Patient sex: M
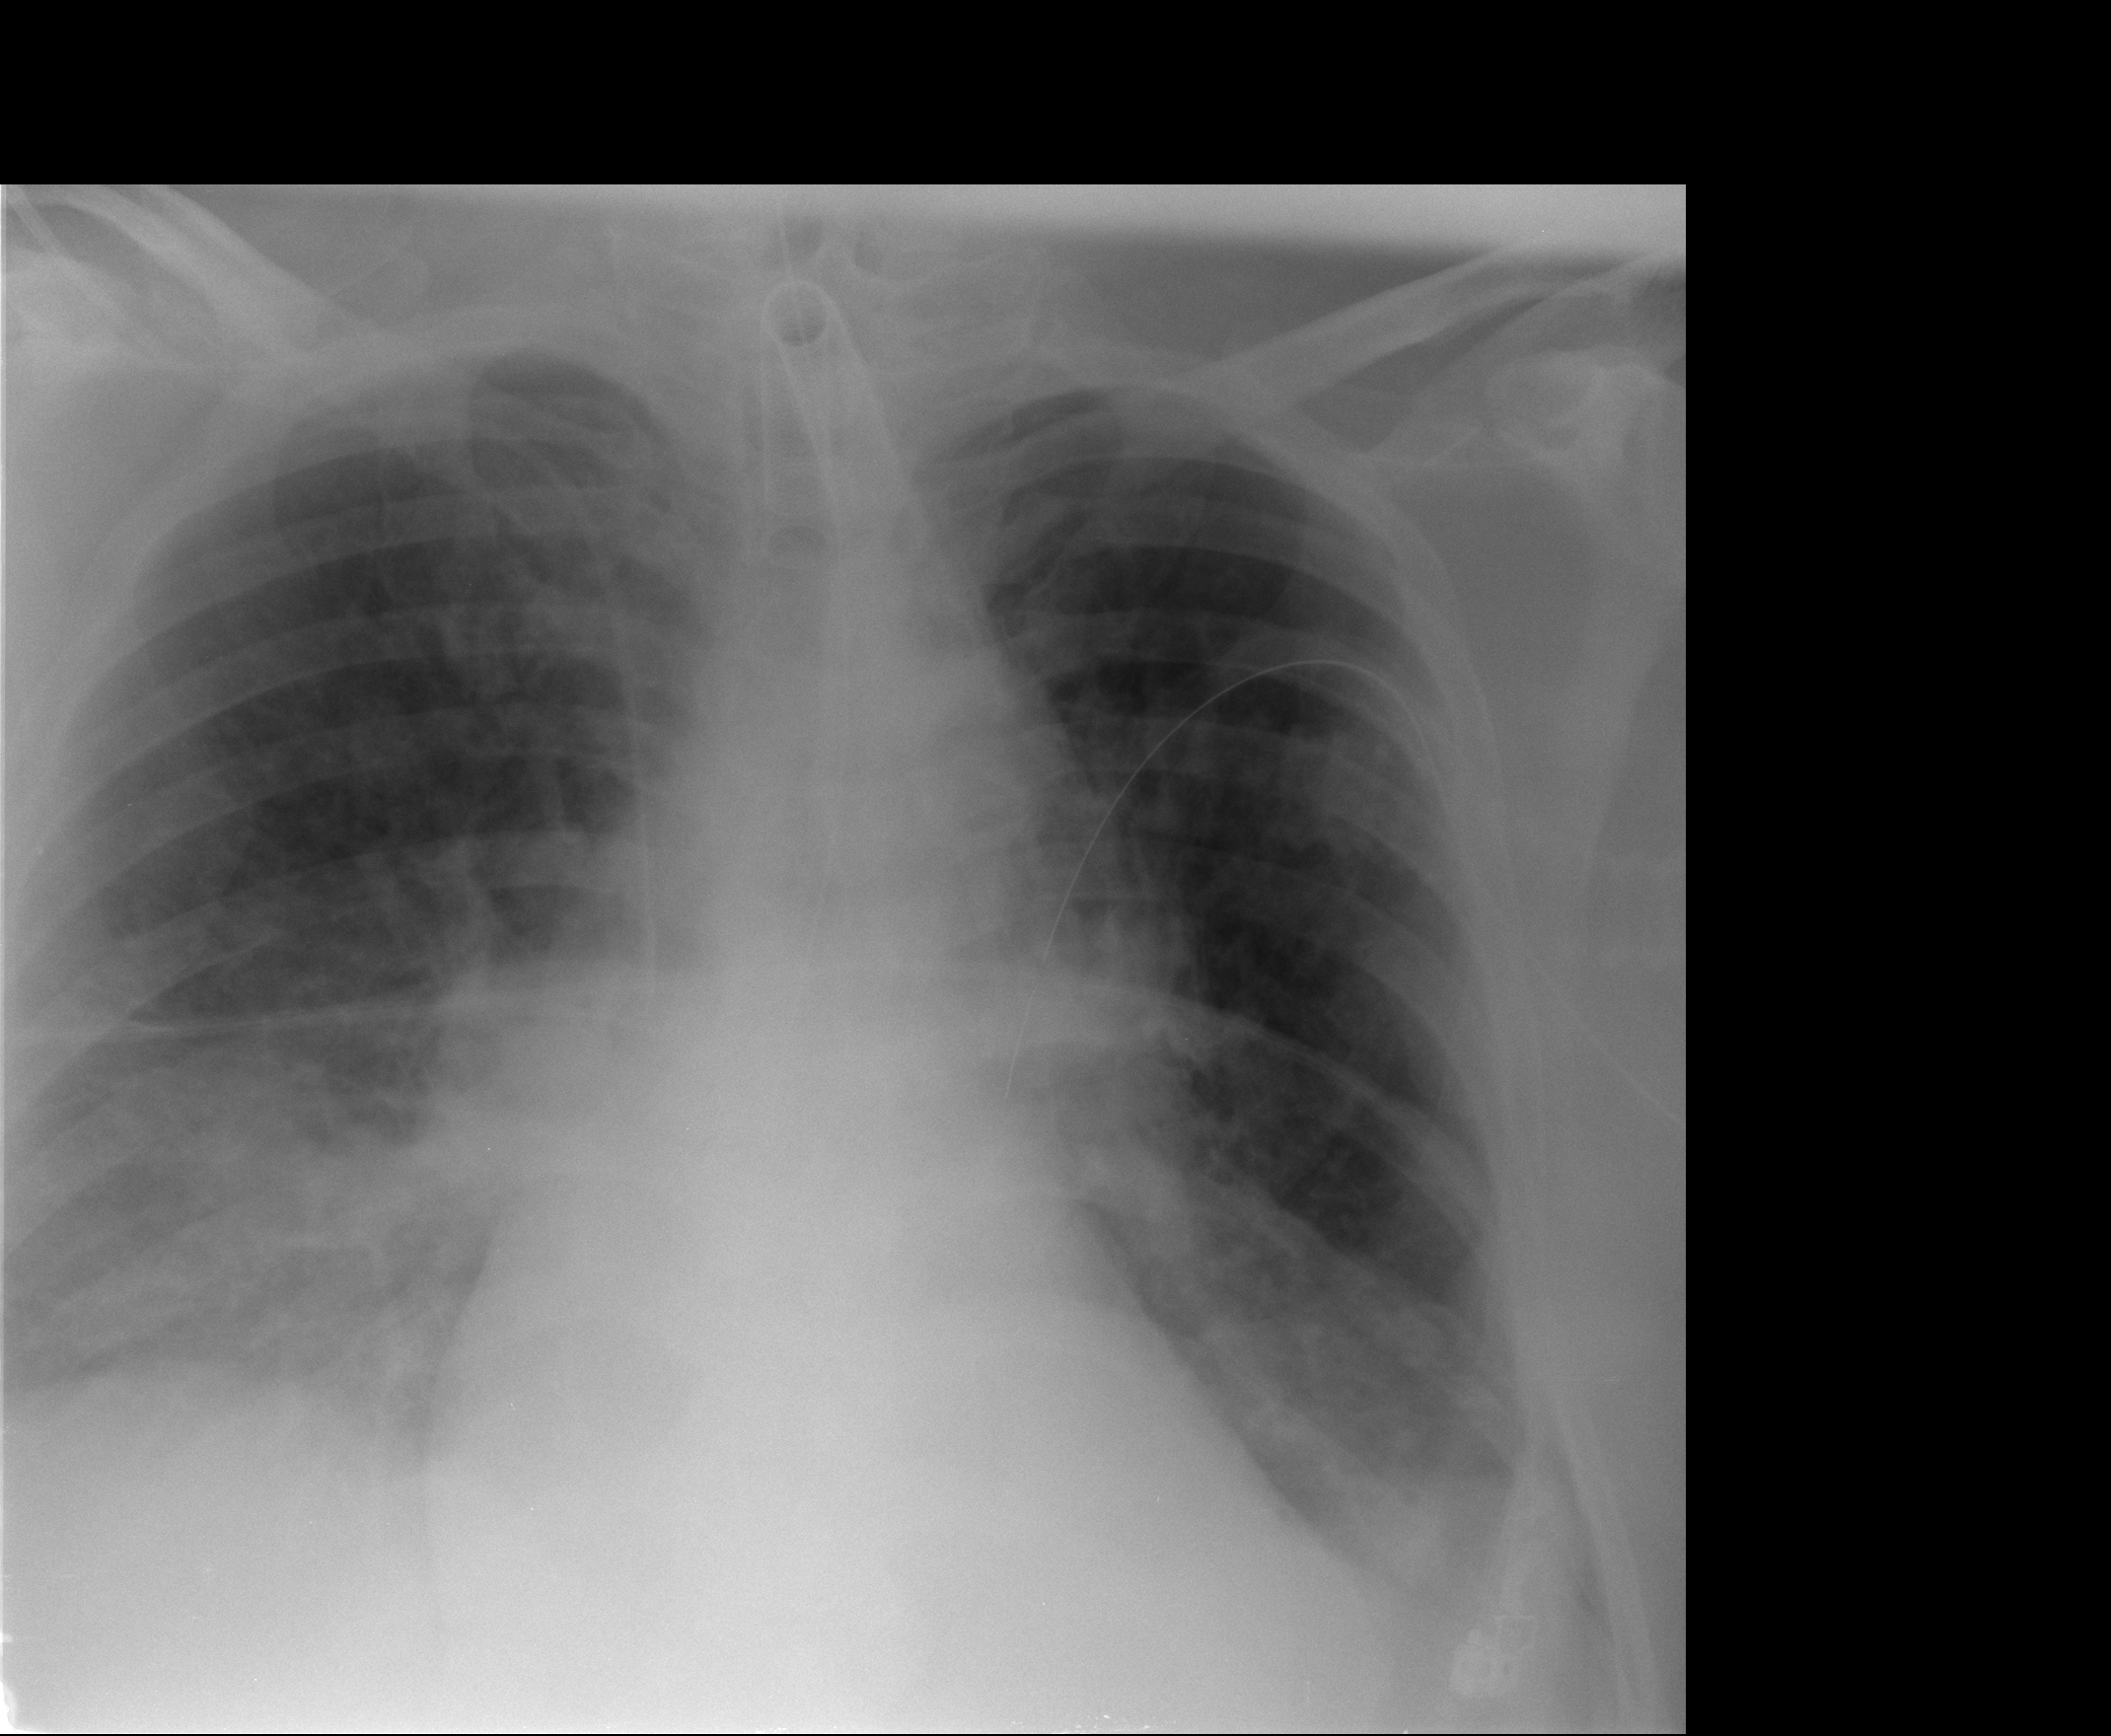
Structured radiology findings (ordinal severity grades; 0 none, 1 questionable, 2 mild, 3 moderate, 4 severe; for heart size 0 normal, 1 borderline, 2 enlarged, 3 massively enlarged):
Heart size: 2
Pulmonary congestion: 3
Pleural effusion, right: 3
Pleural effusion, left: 2
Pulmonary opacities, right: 2
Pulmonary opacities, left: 2
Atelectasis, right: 2
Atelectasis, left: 2